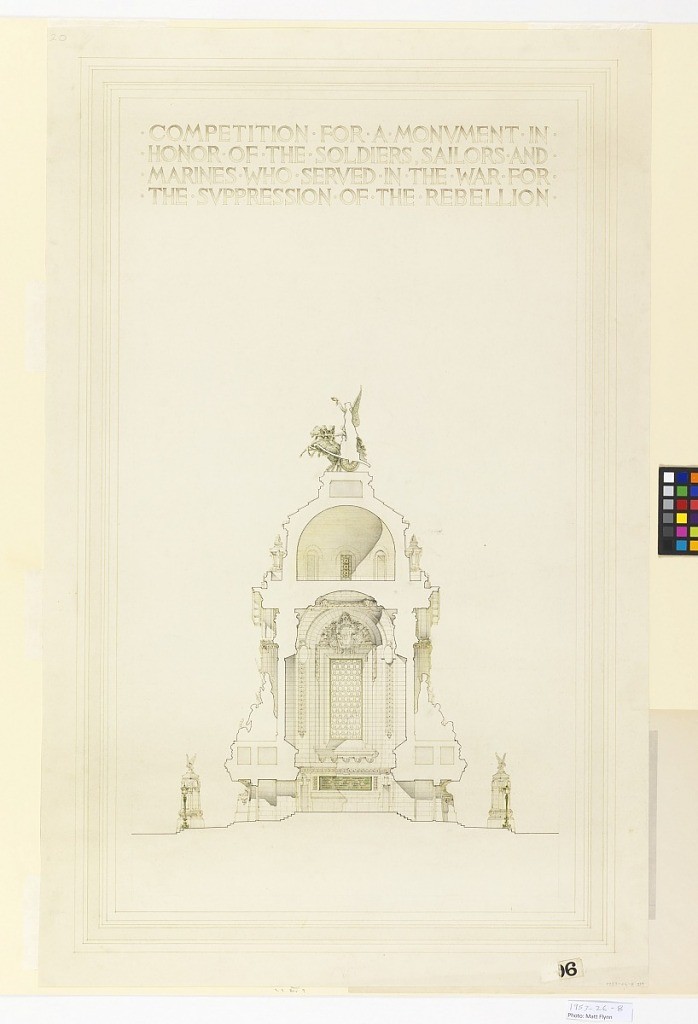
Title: Monument in honor of the soldiers, sailors and marines
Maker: Christian Francis Rosborg, 1881 – 1953
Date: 1910–20
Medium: Pen and black ink, brush and wash on paper
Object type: Drawing
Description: Cross section of a monument with large equestrian theme at the top. In upper margin: COMPETITION FOR A MONUMENT IN / HONOR OF THE SOLDIERS SAILORS AND / MARINES WHO SERVED IN THE WAR FOR / THE SUPRESSION OF THE REBELLION. Lower right: [1]96.